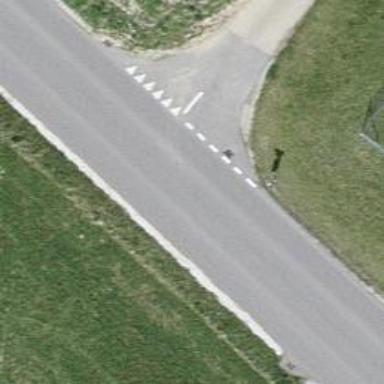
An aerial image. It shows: Tertiary road.